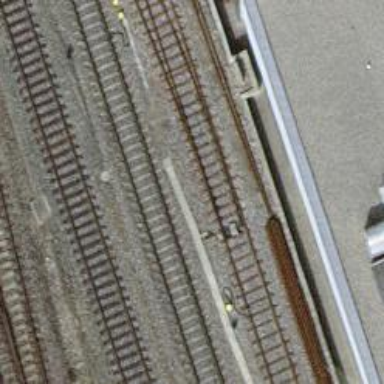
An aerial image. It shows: Railway switch.